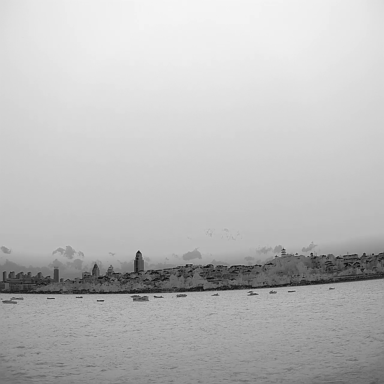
There are 12 bulk_carriers in the infrared image.